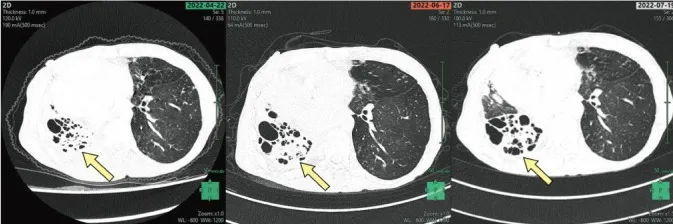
CT of the chest shows a right upper lung nodule,. The bone destruction of the right ribs (arrows.
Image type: radiology (ct)